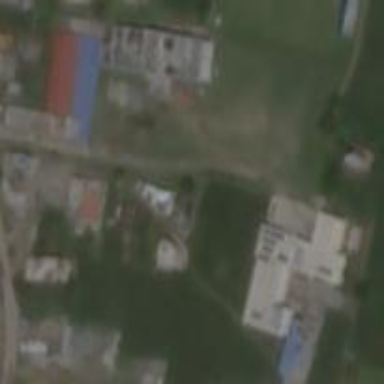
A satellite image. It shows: School.